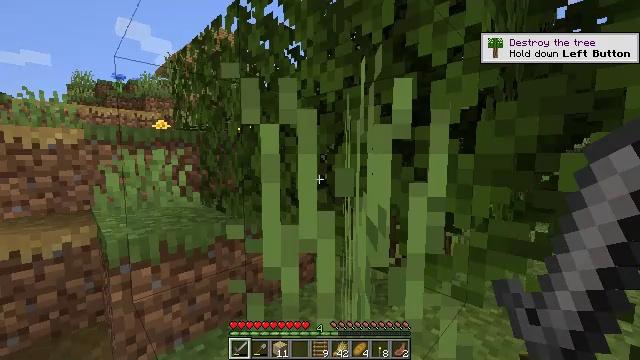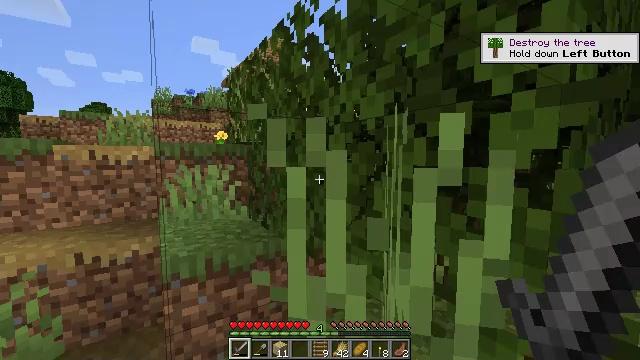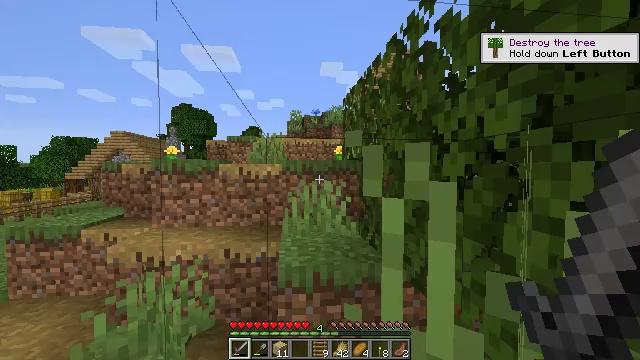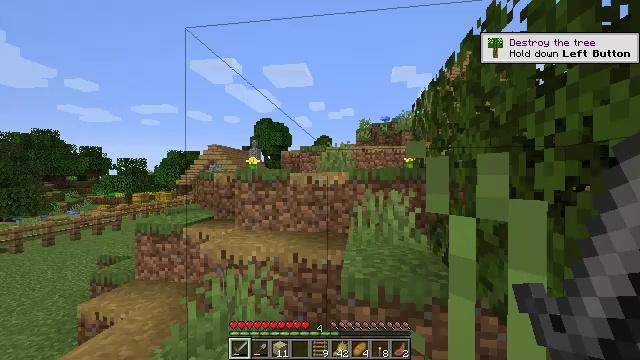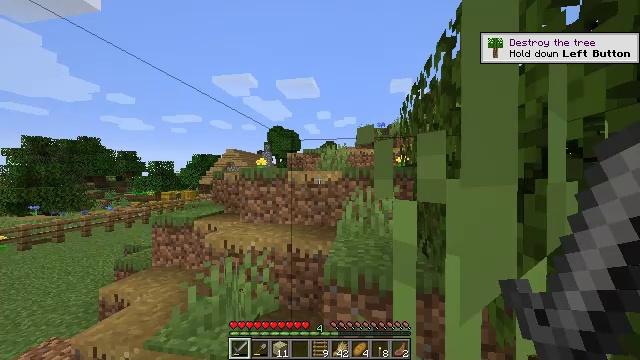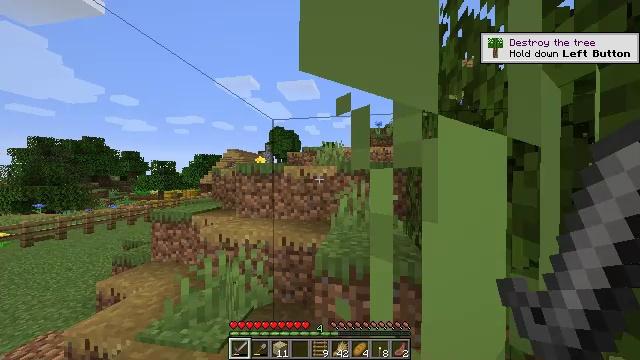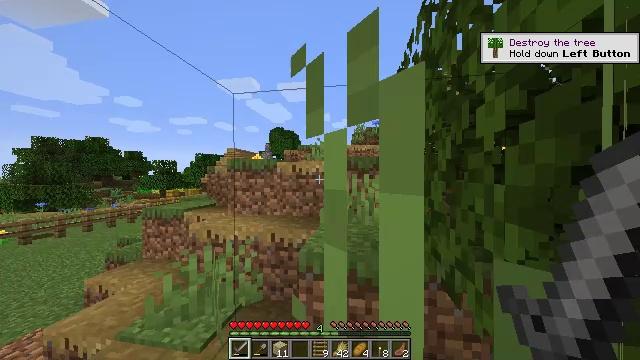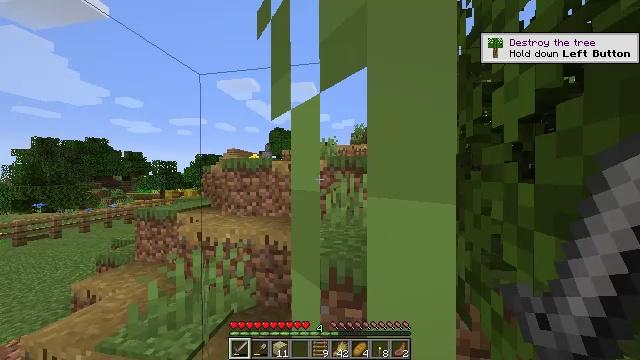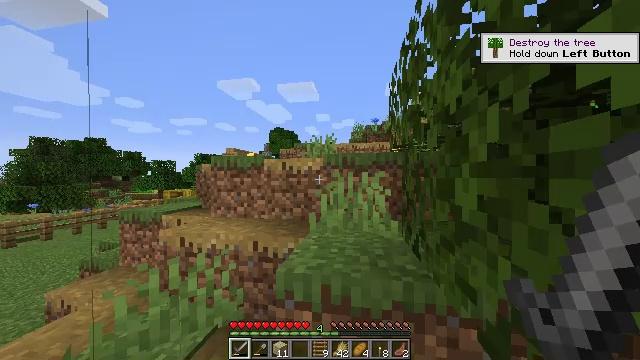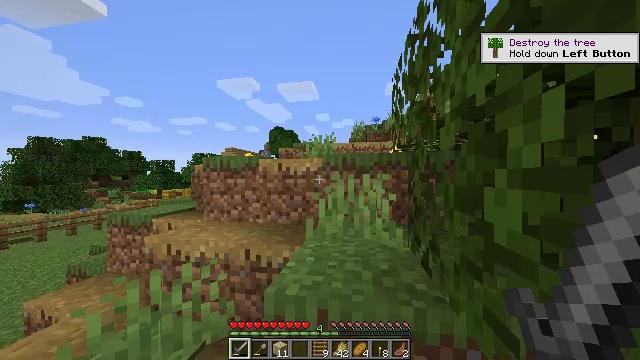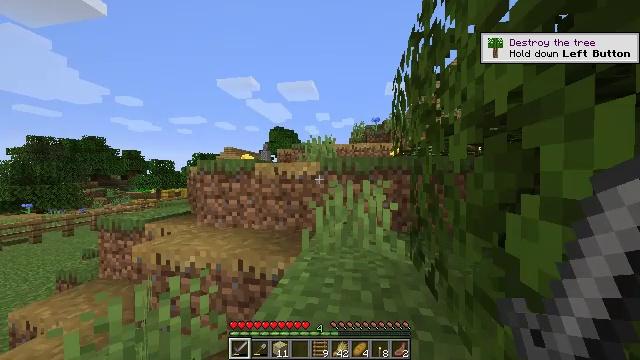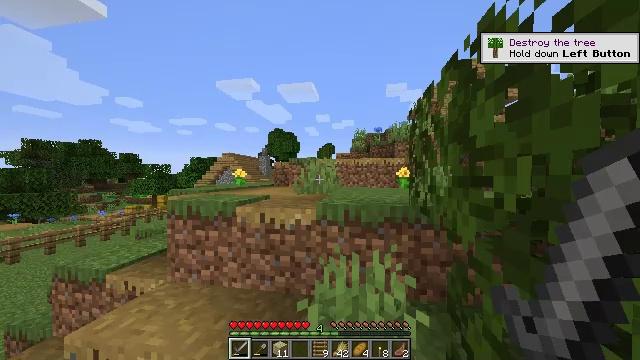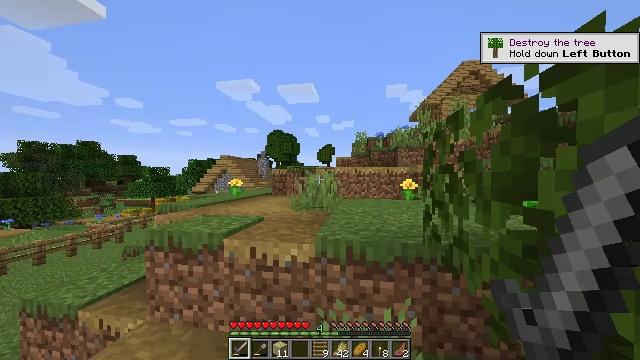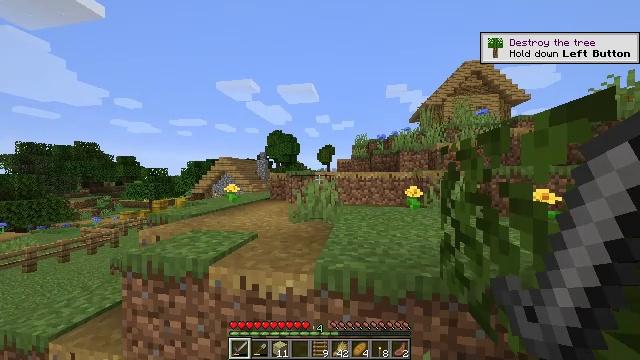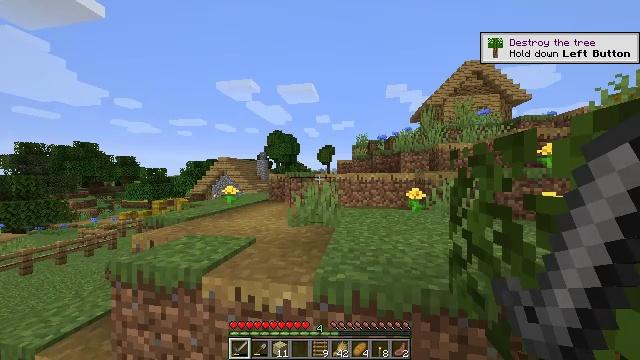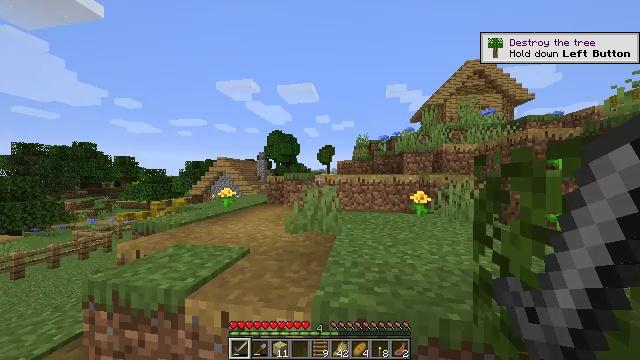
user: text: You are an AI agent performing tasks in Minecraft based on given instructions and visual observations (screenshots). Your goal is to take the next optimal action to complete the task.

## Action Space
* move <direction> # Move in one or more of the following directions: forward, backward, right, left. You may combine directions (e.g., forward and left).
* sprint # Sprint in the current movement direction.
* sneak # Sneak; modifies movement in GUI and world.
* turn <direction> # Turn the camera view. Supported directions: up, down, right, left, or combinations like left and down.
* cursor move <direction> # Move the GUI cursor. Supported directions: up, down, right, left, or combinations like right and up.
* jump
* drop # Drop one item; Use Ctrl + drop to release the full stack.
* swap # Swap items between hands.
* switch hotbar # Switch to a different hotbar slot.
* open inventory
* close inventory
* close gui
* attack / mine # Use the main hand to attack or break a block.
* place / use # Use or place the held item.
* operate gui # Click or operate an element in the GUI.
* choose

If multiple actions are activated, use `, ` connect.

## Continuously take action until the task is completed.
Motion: motion action
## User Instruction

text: Attack the oak planks to recycle it.
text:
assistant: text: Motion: move forward, sprint, turn left, jump
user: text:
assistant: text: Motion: move forward, sprint, turn left and up, jump
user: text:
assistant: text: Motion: move forward, sprint, turn left and up
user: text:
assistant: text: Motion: move forward, sprint, turn left
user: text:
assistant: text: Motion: move forward, sprint
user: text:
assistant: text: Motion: move forward, sprint
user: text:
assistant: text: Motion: move forward, sprint
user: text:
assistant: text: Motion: move forward, sprint
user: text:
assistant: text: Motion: move forward, sprint
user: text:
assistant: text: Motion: move forward, sprint, jump
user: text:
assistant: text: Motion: move forward, sprint, jump
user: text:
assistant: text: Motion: move forward, sprint, jump
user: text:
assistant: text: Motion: move forward, sprint, jump
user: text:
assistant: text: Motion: move forward, sprint, jump
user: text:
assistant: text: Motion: move forward, sprint, jump
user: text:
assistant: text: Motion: move forward, sprint
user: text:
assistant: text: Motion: move forward, sprint
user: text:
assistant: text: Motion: move forward, sprint
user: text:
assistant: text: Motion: move forward, sprint, turn right
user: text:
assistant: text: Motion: move forward, sprint, turn right and down
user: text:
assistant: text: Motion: move forward, sprint, turn right and down
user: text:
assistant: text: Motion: move forward, sprint, turn right and down, jump
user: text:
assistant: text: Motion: move forward, sprint, turn right, jump
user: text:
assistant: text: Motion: move forward, sprint, turn right, jump
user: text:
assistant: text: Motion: move forward, sprint, turn right, jump
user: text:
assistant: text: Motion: move forward, sprint, turn right, jump
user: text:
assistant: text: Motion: move forward, sprint, turn right
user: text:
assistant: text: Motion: move forward, sprint
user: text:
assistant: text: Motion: move forward, sprint, turn right
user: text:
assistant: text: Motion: move forward, sprint, turn right